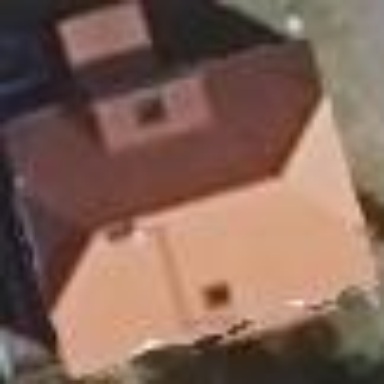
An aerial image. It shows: Simple and straightforward house.